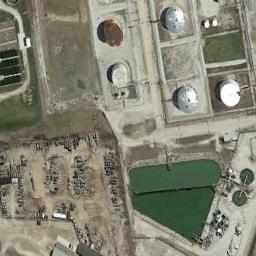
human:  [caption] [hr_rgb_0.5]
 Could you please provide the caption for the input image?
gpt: The grass is beside the storage tanks .

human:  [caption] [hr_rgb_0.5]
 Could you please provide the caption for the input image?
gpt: There are about ten storage tanks here .

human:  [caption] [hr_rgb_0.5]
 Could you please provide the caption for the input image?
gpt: There are many different-sized storage tanks and many buildings in the factory, And there are large lawns in the factory .

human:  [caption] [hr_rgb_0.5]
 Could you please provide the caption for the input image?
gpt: There are some white and silver storage tanks on the bare land .

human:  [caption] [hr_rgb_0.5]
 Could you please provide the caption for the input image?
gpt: There are several storage tanks of different colors .